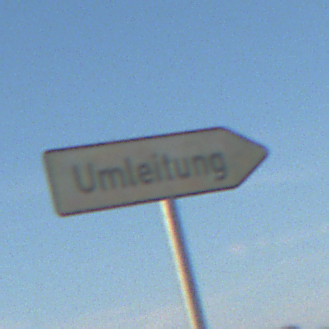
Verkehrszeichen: UmleitungswegweiserRechtsweisend
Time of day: MorningAfternoon
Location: Outdoor (Nature)
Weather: Clear
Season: Autumn
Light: Natural